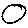
Label: circle